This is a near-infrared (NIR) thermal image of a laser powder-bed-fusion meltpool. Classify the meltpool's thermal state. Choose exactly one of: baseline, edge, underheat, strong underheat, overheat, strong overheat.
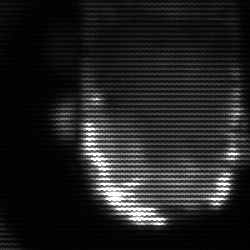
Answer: baseline